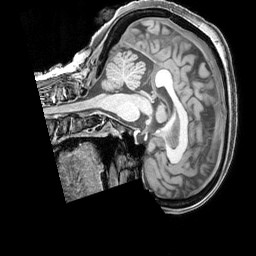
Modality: T1w
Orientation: sagittal
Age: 63
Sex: female
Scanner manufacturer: siemens
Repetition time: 2.3 s
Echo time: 0.00226 s